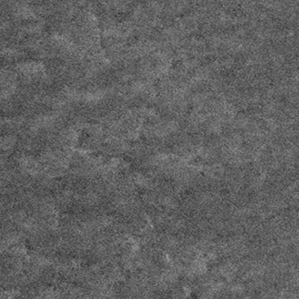
Label: frost